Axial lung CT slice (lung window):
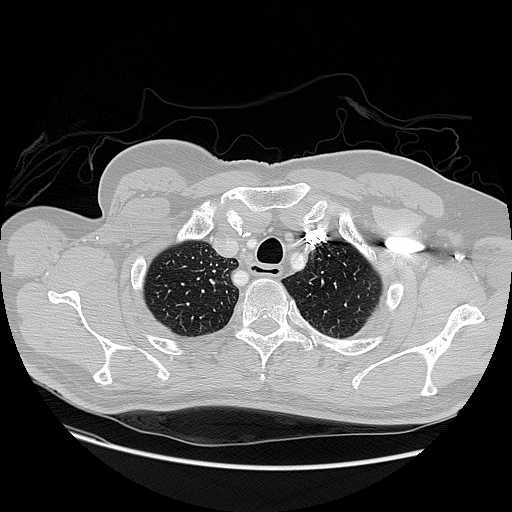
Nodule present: no